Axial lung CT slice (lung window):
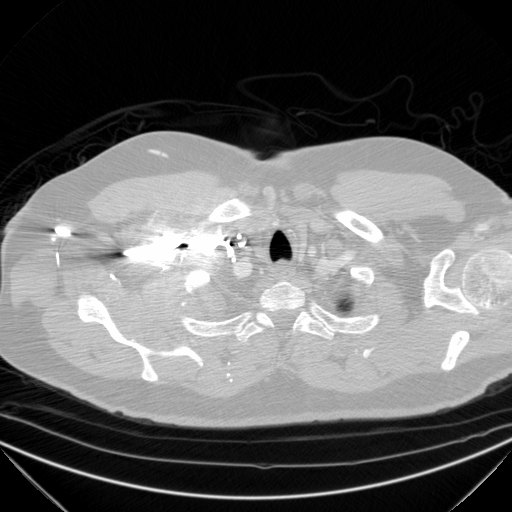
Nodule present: no